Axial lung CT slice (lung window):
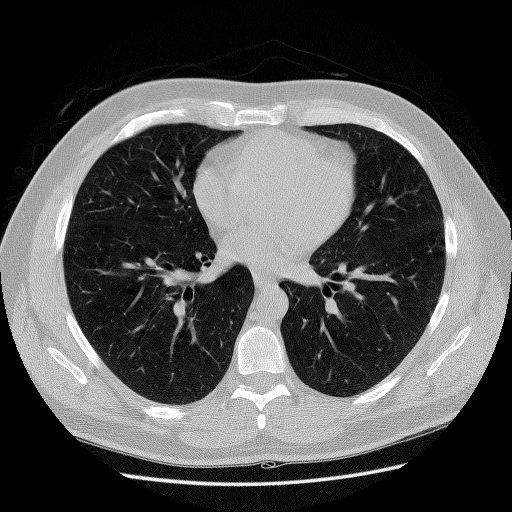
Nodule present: no